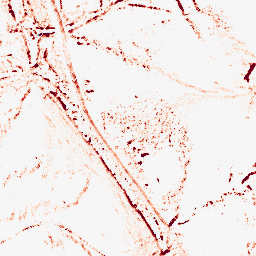
Category: morphological
Decomposition family: morphological_diamond
Decomposition parameters: operation: opening
radius: 3
Upsampling method: quartic
Upsampling parameters: scale: 8
Upsampling scale: 8